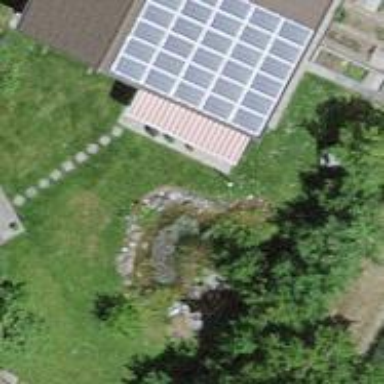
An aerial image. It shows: Solar power generator utilizing photovoltaic technology with solar photovoltaic panels.